Question:
I recently upgraded Prestashop to the latest version but then realized shortly after that it wasn't compatible with my theme. So, I used my hosts 'server rewind' feature from the cPanel as I forgot to back up the database leaving me with just backup versions of my Public_HTML directory.
Now, when I'm trying to create a product's combinations either manually or with the combination generator, I get this error.
> Duplicate entry '0-1-1' for key 'id_product'
I had checked the database but the that record doesn't exist so I tried the following:
- - - - - 'id_product'
Neither of those solutions work... How can I sort this out?
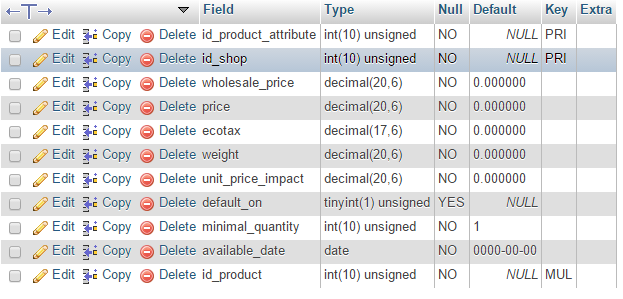
Answer: It turns out that the 'id_product' had the 'UNIQUE' key assigned to it. I had to remove this and now it inserts correctly.